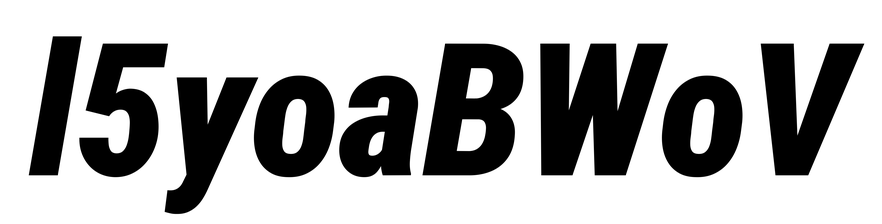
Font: Roboto-Italic_Condensed_Black_Italic